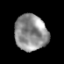
Tissue: prostate
Cell type: T cells
Senescence score: 0.3622
Nuclear area (px): 1151
Mean DAPI intensity: 143.059